Field crop: tomato
Growth stage: 2
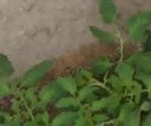
Species: tomato